Interaction volume radius: 10 \u00c5
Interaction volume height: 10 \u00c5
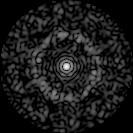
Disorder parameter: 0.8177